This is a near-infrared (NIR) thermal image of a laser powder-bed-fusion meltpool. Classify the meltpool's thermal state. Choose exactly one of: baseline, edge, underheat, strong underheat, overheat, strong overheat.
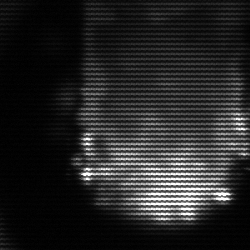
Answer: baseline